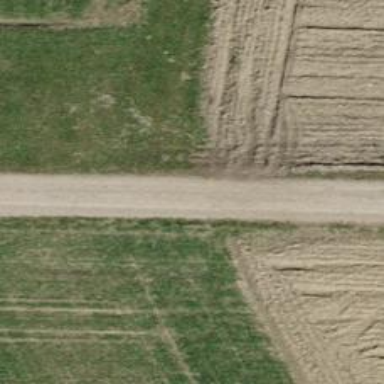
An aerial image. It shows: Unpaved track road.